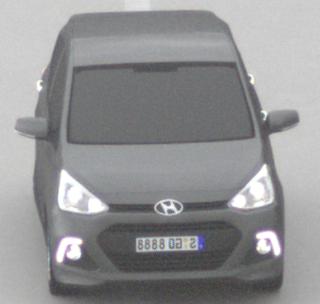
Make: Hyundai
Model: i10
Detailed model: Gen. 2
Model produced from: 2013
Model produced until: 2019
Doors: 5
Color: gray
Road condition: dry road
Daytime: midday
Contrast: low contrast